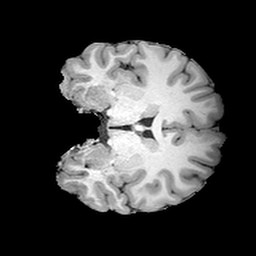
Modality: T1w
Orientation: coronal
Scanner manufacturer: siemens
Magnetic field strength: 3 T
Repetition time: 2 s
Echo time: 0.0024 s